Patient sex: M
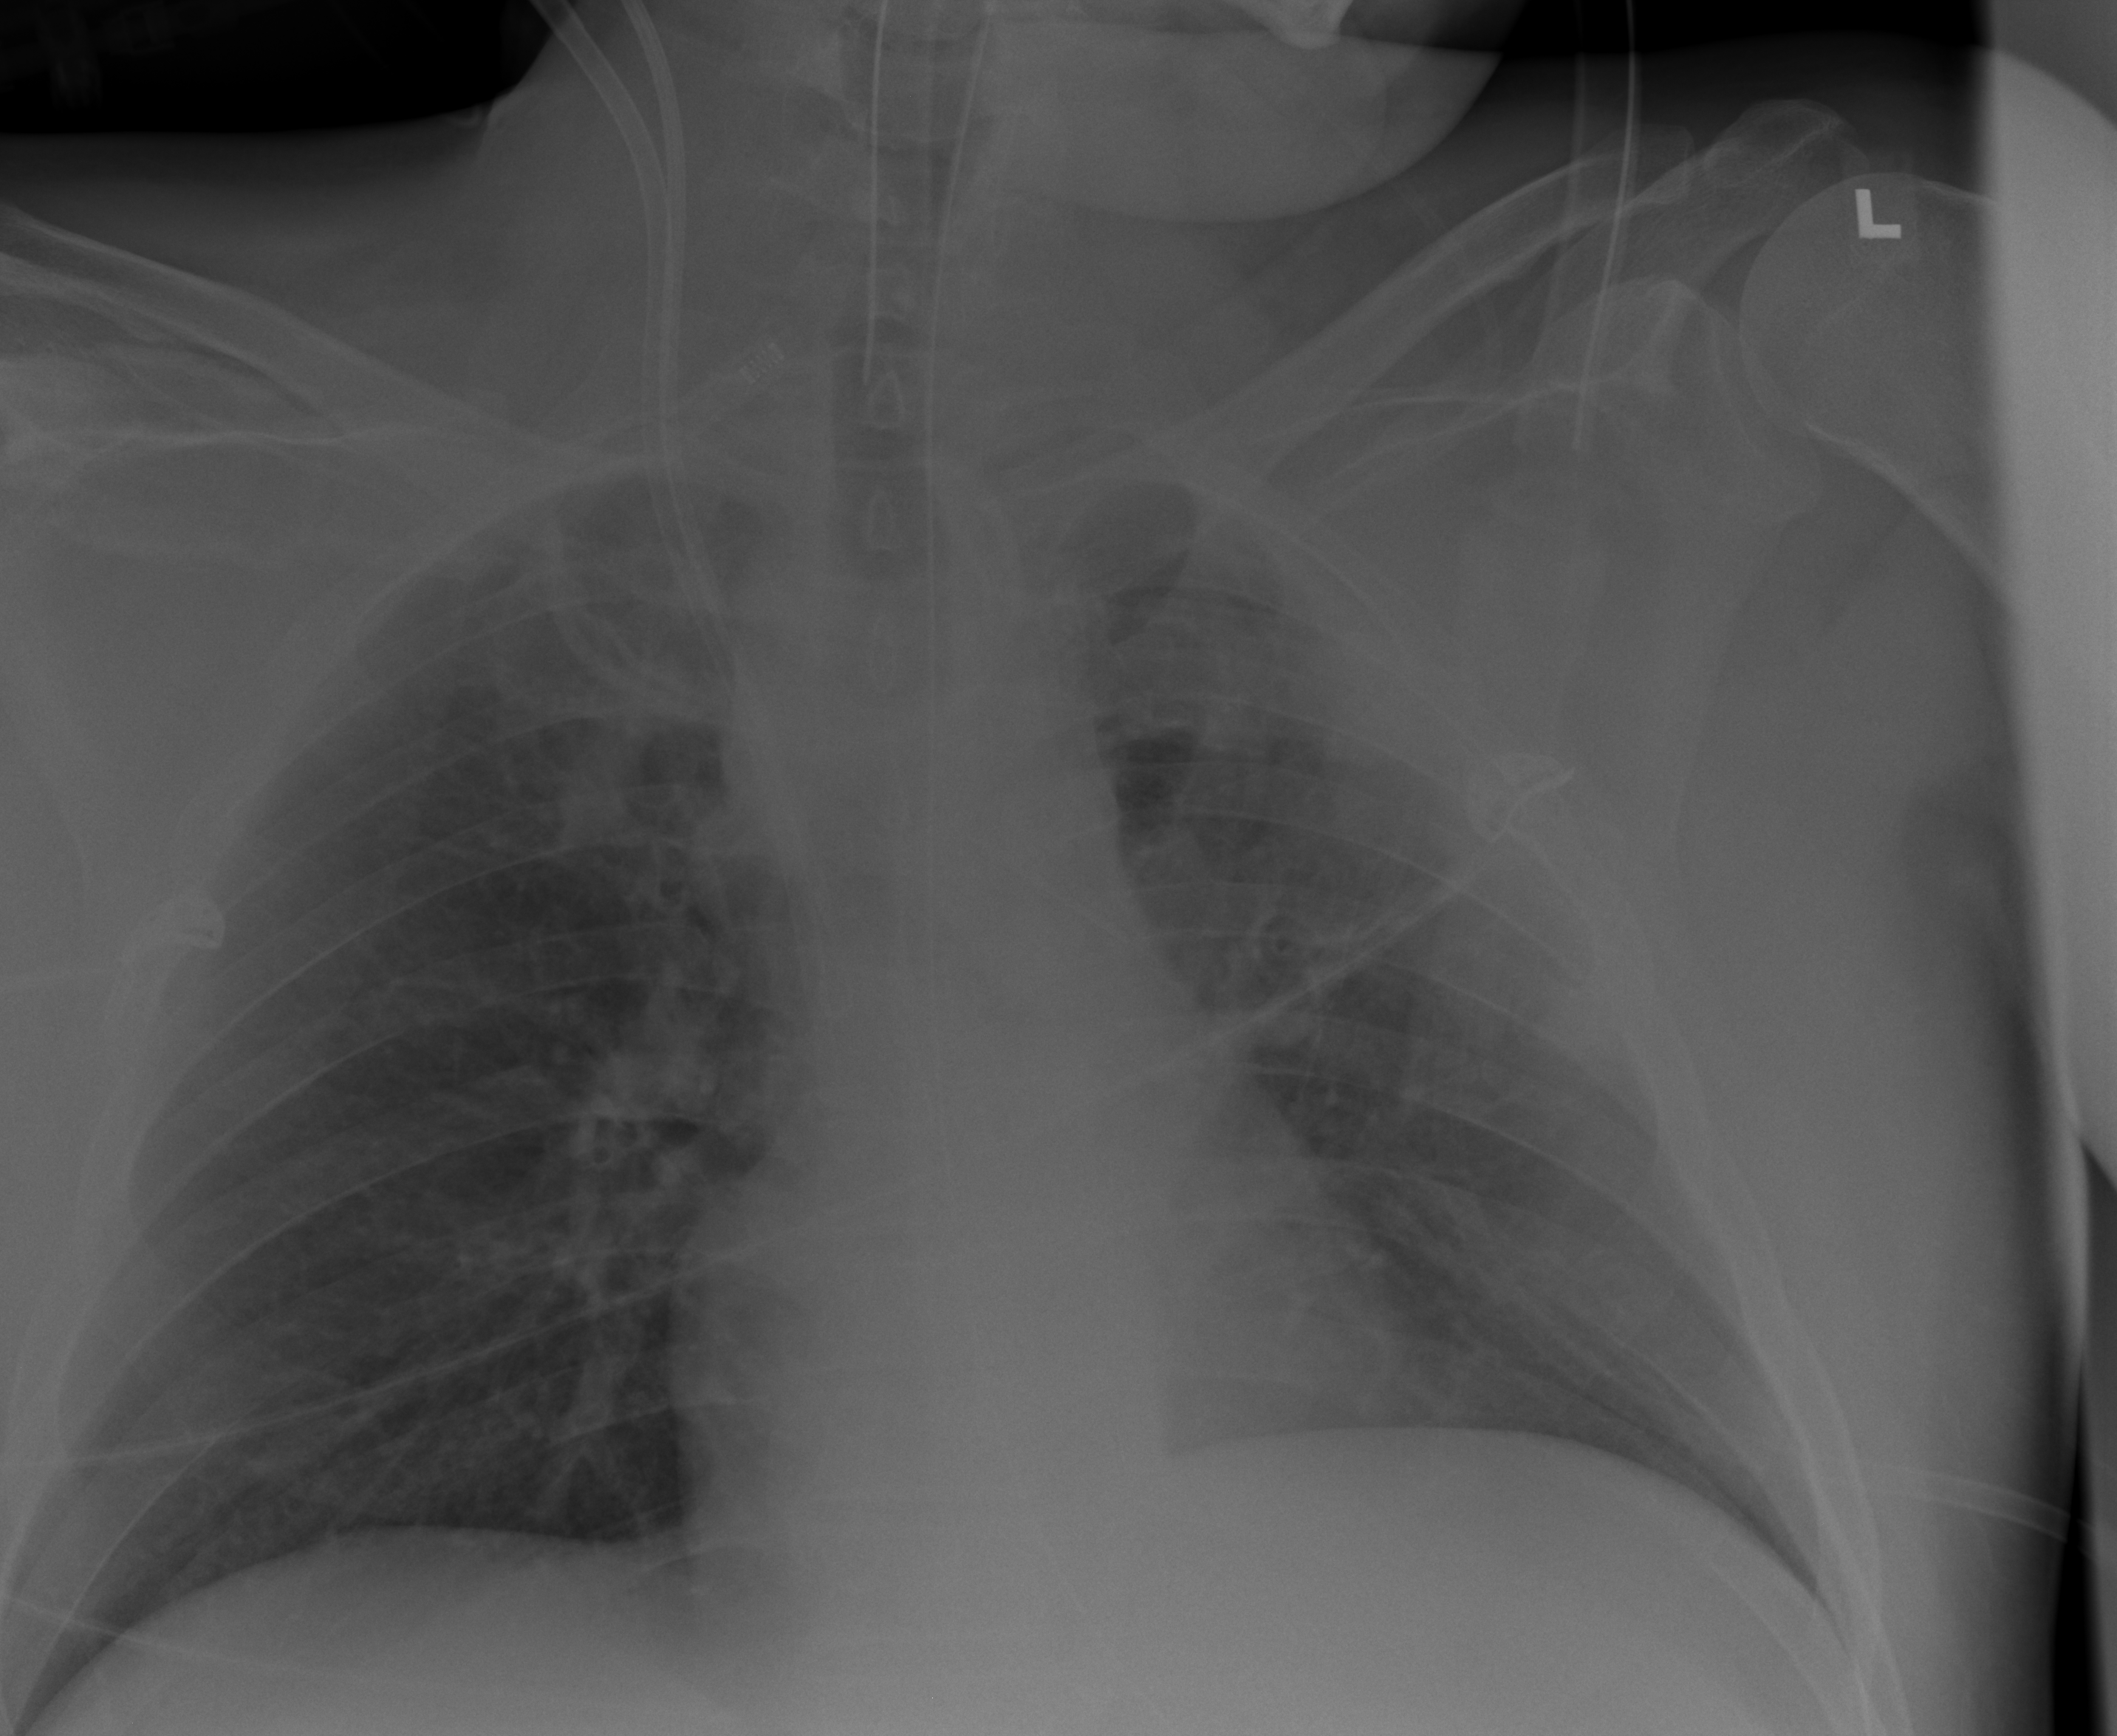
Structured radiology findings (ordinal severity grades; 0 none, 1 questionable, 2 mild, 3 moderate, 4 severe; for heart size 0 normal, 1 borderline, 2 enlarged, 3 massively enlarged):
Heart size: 0
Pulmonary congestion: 2
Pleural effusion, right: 0
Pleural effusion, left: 0
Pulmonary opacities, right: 2
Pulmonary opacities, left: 2
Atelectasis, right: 2
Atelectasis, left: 2